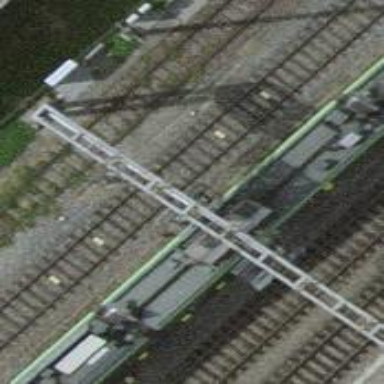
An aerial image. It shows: Railway signal.